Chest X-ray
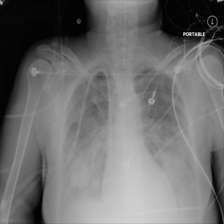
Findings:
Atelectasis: negative
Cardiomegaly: negative
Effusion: negative
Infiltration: negative
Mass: negative
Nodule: negative
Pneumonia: negative
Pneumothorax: negative
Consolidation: negative
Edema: negative
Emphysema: negative
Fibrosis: negative
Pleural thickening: negative
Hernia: negative